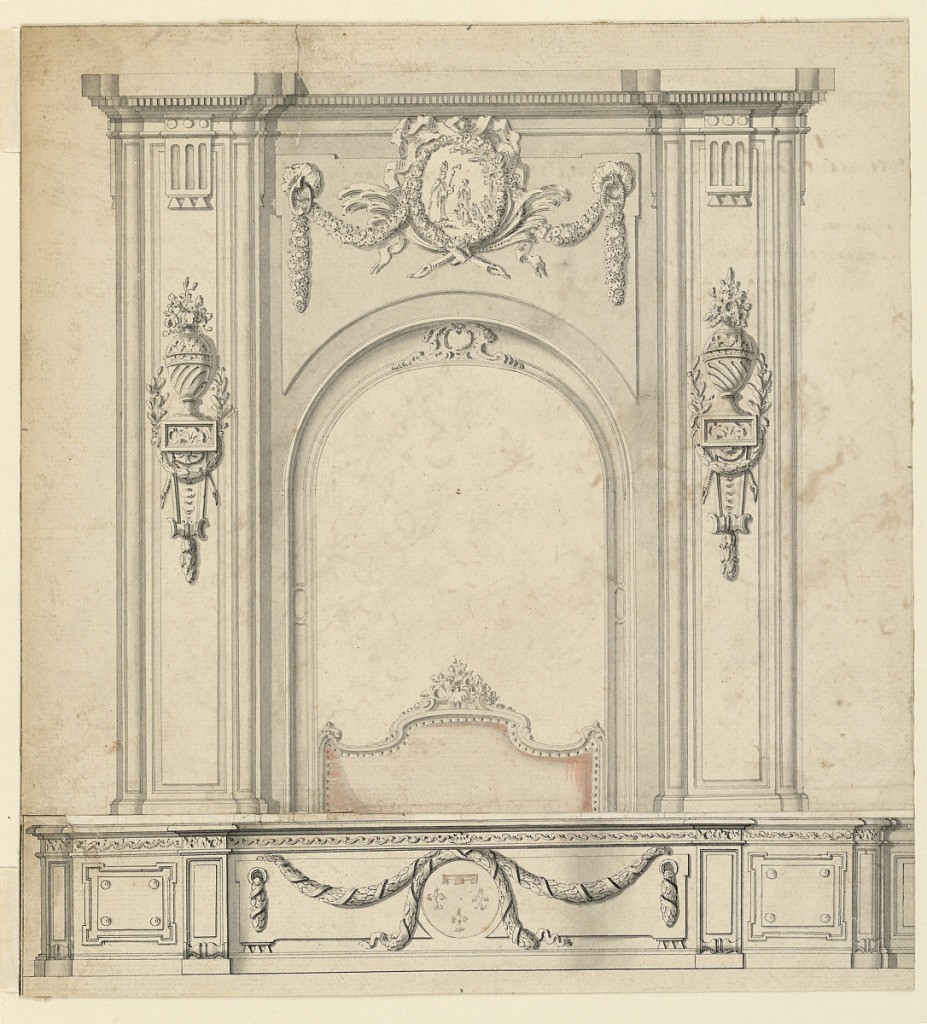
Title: Elevation of a Bed Alcove for Philippe, Duc d'Orléans, The Regent
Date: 1715–1723
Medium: Pen and Chinese ink, brush and watercolor on paper
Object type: Drawing
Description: Frontal elevation of an arched bed alcove, flanked by pilasters decorated with urns on brackets. In the center, a medallion within a wreath showing a bishop bistowing his blessing on a group. In the center of the enclosure, the lower centre are the Regent's arms.